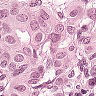
Metastatic tissue present: yes